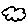
Label: cloud